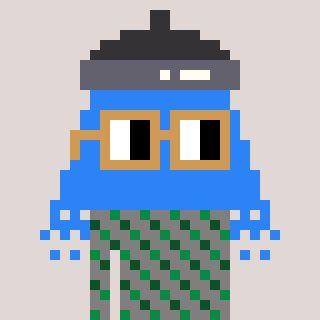
a pixel art character with square brown glasses, a shower-shaped head and a bluegrey-colored body on a warm background